Field crop: tomato
Growth stage: 1
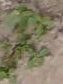
Species: portulaca